Question: I am setting a custom font to all 'subviews' (such as 'UILabels') inside my 'view' by a custom function. However, if I try to correct the font size for specific 'UILabels' only via
'''
[lbl_EXAM_Statistics setFont:[UIFont fontWithName:@"PTSans-Regular" size:13]];
'''
The 13point seems to be a little "too small" from what was given me from the Screendesign.
In the psd file however its 13pt to be exact.
Why does the 13pt font size differ from the 13pt font size in my app?
In the screenshot the above text is from the psd file, the bottom one from the iphone simulator.
If I want to get near the text size from the Screendesign to my app I'd have to use somewhat of 18pt - but I cant waste time playing around how to get the exact pt, thats a huge timewaste with all the font size I have to specify directly. So there must be a better way.

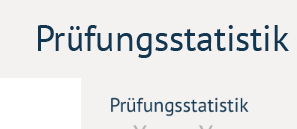
Answer: Totally depends on your psd.
Best is to set your metrics in Photoshop in pixels. So you can see the size of your font in pixels.
Then if your PSD is at retina size (640 px width), you just have to devide by 2 the px size of your font and you will have the good result on your app.
In the end, don't use pt but px in your PSD and it will be allright (just have to think that 1point in iOS is 2px on retina screen and 1px on non-retina)